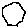
Label: hexagon